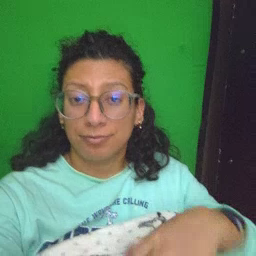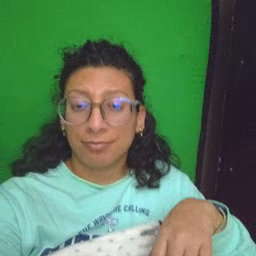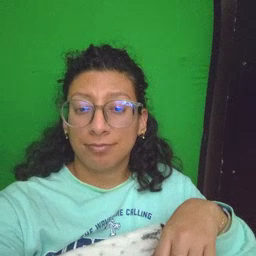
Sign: loud